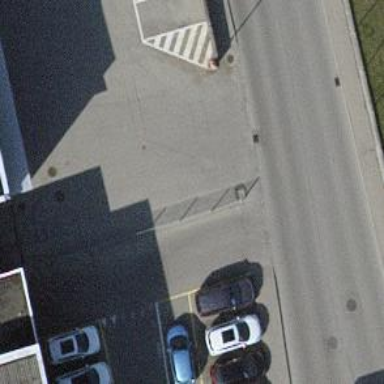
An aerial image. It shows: Lift gate barrier.